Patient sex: M
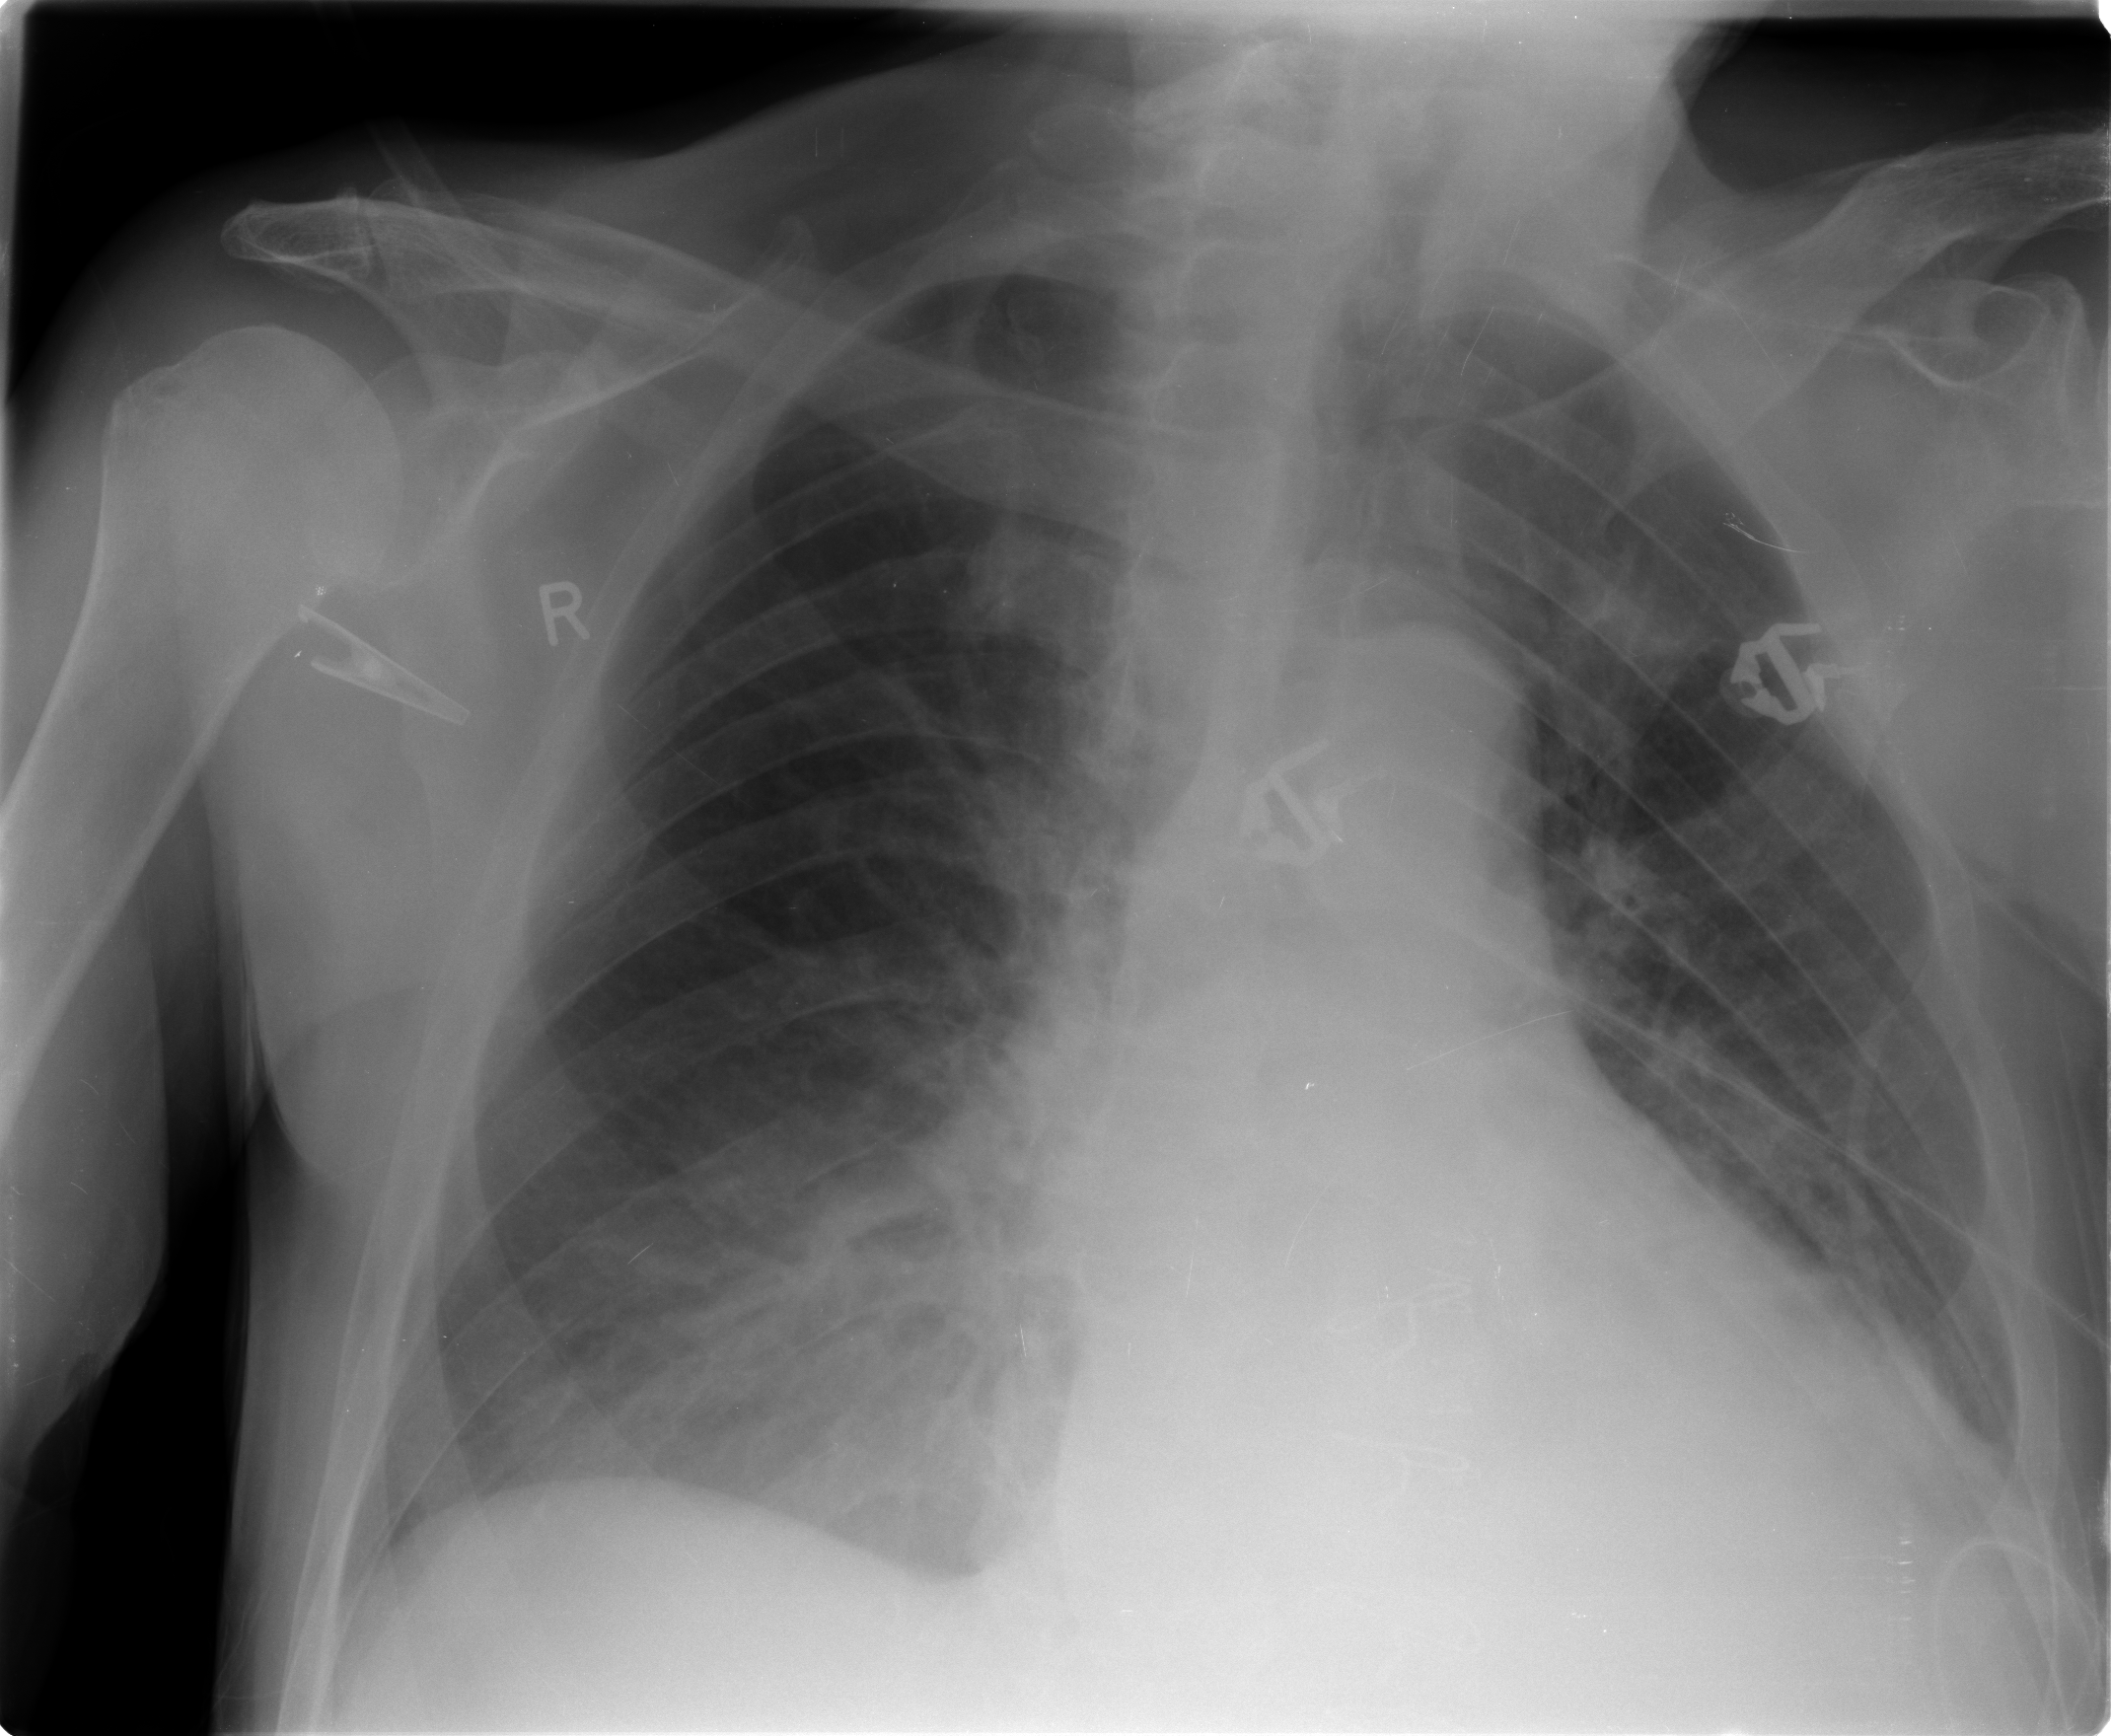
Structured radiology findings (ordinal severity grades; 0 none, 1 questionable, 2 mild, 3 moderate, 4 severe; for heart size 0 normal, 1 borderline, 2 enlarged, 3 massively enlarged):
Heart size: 2
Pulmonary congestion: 0
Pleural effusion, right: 0
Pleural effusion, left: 2
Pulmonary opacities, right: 0
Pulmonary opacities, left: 0
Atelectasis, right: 0
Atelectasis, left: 2